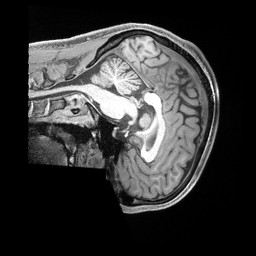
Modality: T1w
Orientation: sagittal
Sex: male
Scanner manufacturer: siemens
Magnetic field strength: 3 T
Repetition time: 2.4 s
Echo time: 0.00222 s